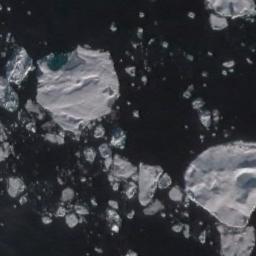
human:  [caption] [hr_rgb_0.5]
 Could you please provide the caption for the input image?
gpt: The sea is surrounded by sea ice .

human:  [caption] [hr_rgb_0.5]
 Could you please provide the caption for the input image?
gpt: Two large pieces of sea ice and some small pieces of ice sea float in the deep light blue sea .

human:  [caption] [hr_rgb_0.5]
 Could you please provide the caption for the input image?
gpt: Two large pieces of ice and many small pieces of ice scattered on the deep blue sea .

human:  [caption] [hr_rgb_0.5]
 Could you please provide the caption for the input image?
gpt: There are many ice on the dark blue sea .

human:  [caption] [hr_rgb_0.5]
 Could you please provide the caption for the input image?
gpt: There are many pieces of sea ice .